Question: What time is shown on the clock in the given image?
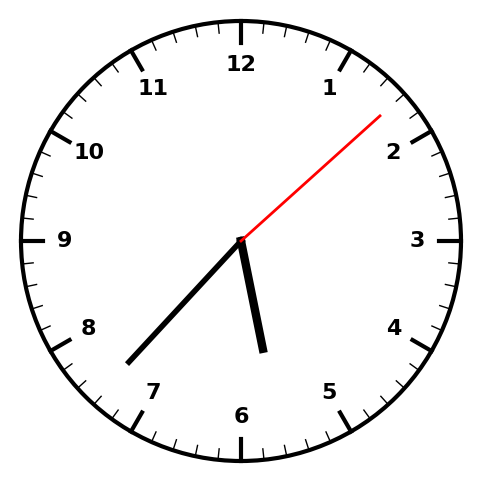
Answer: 05:37:08